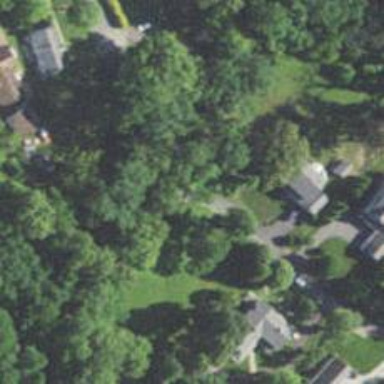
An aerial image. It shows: Driveway.